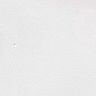
Metastatic tissue present: no